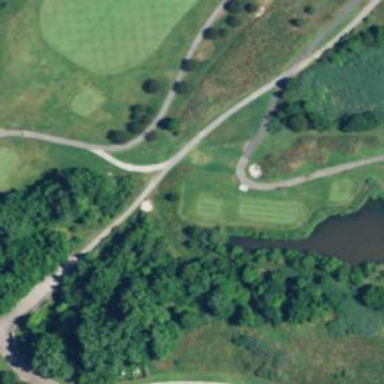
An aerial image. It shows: Service road used as golf cart path.